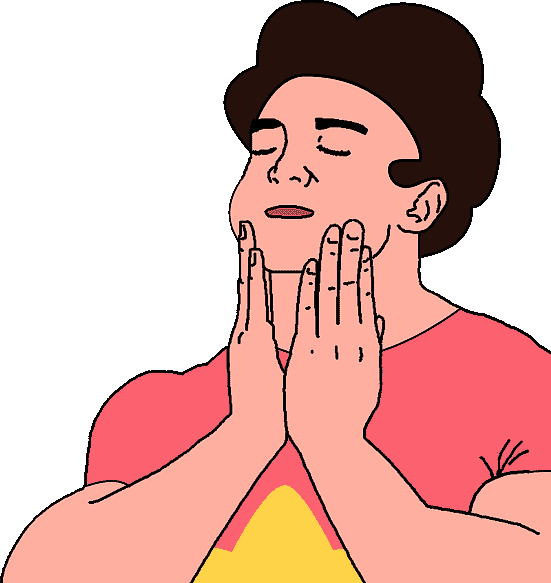
Label: 5_Feels_Good